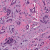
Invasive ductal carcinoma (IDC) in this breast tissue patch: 0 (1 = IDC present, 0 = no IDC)